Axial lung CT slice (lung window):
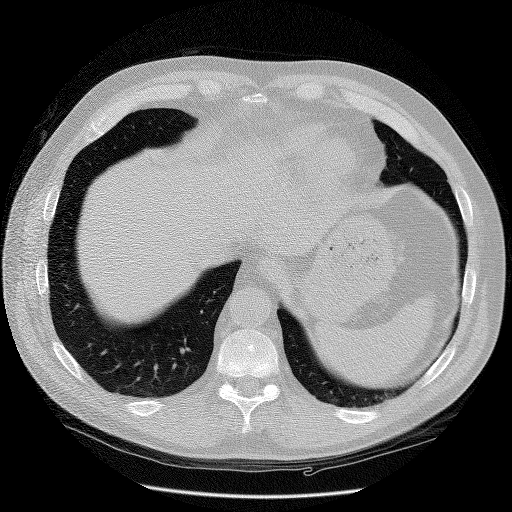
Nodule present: no